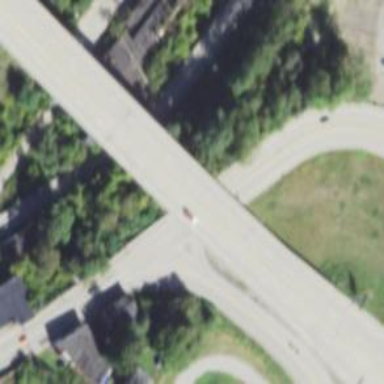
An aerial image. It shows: Trunk link highway.